Question: I'm trying to use Yampa for some basic system simulation like I'd do in Simulink. In this case I want to simulate a spring and damper system, introduced by <URL>. I've written the following signal functions to represent the system:
'''
system = time >>> force >>> displacement
force = constant (m * g)
displacement = feedback (-) (velocity >>> integral) (gain $ k / m) 0
velocity = feedback (-) integral (gain $ c / m) 0
'''
Where the 'feedback' function creates a <URL> and is implemented like this:
'''
feedback op a b b0 = loopPre b0 inner
where inner = arr (uncurry op) >>> a >>> (identity &&& b)
'''
Oh, and:
'''
gain x = arr (*x)
'''
With sensible positive constants, I get a wildly unstable system:

Is there something obviously wrong in the way I'm constructing feedback loops or applying the integration?
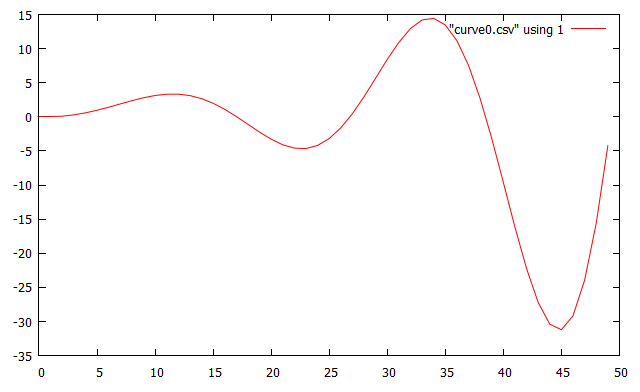
Answer: Change 'integral' to 'imIntegral 0'
'''
displacement = feedback (-) (velocity >>> imIntegral 0) (gain $ k / m) 0
velocity = feedback (-) (imIntegral 0) (gain $ c / m) 0
'''
From spring.hs:

Using Simulink:

Something funny is happening in the integral function, changing to 'imIntegral 0' gives the same curve as in matlab.
My guess is that 'Integral' is delayed by one sample, since it doesn't have a starting value, changing the behaviour of the loop.